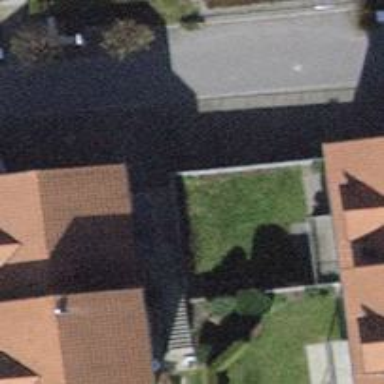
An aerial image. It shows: Group of garages.